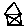
Label: house